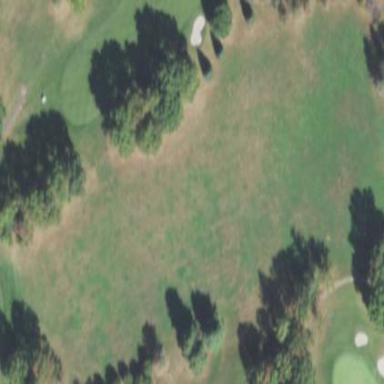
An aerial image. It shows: Golf rough area.